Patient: sex F, age 35
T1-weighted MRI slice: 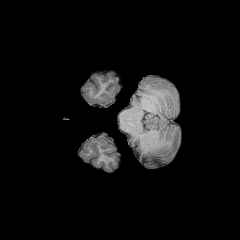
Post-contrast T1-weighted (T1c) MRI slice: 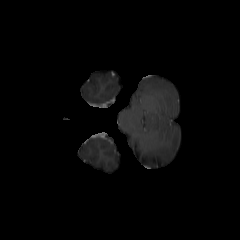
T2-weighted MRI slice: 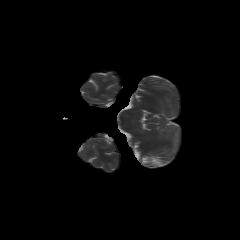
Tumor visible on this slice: no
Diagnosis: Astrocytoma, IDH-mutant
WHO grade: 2